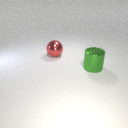
large green metal cylinder in front of large red metal sphere